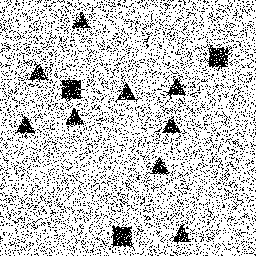
Squares: 3
Triangles: 9
Stars: 0
Total shapes: 12